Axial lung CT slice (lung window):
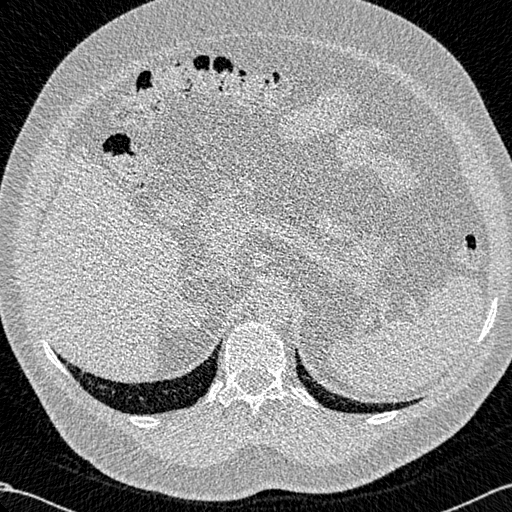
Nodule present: no